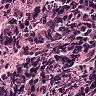
Metastatic tissue present: no